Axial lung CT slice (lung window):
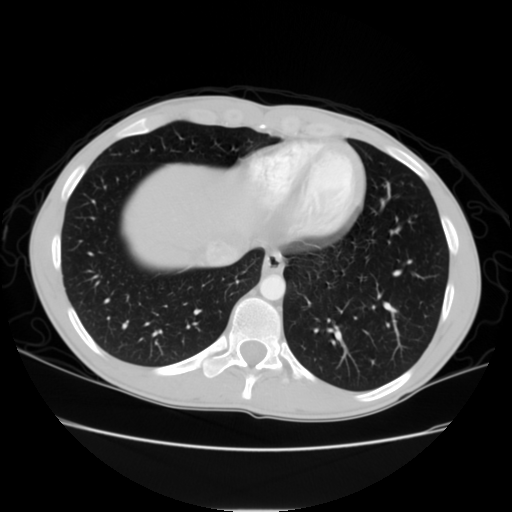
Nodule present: no